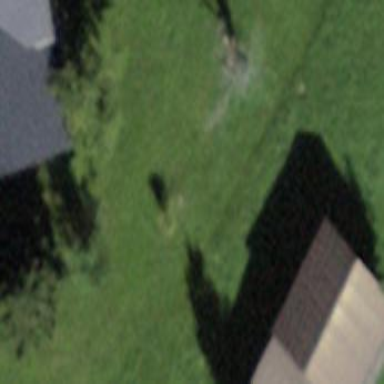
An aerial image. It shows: Rural barn.